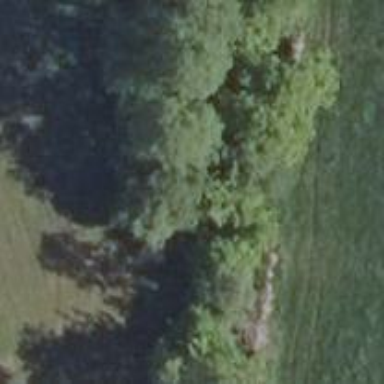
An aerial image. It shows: Row of trees in natural setting.